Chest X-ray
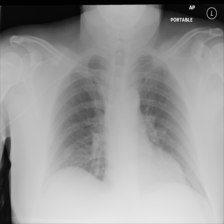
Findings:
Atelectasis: negative
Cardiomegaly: negative
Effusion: negative
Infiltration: negative
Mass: negative
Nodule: negative
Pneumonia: negative
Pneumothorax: negative
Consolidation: negative
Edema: negative
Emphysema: negative
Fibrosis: negative
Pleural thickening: negative
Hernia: negative